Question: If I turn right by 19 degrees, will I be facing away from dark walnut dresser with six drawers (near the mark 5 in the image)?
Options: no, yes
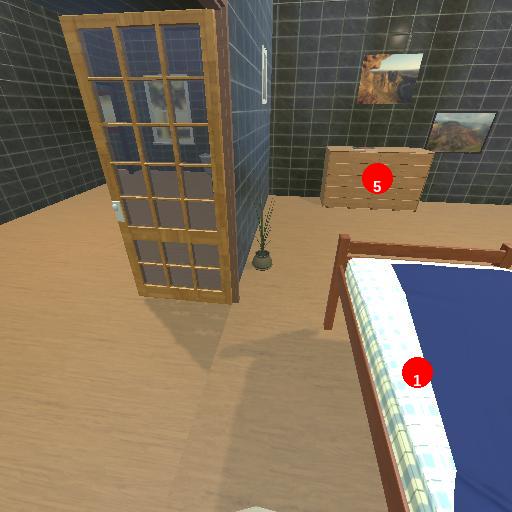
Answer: no